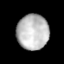
Tissue: lung
Cell type: T cells
Senescence score: 0.2341
Nuclear area (px): 1095
Mean DAPI intensity: 187.783